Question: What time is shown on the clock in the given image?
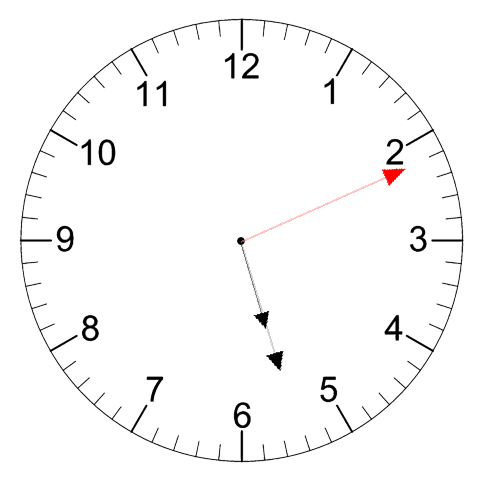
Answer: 05:27:11